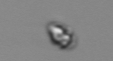
Label: Heterocapsa_rotundata